Aerial crown-view tile of a tropical tree (Barro Colorado Island, Panama), acquired 20250715:
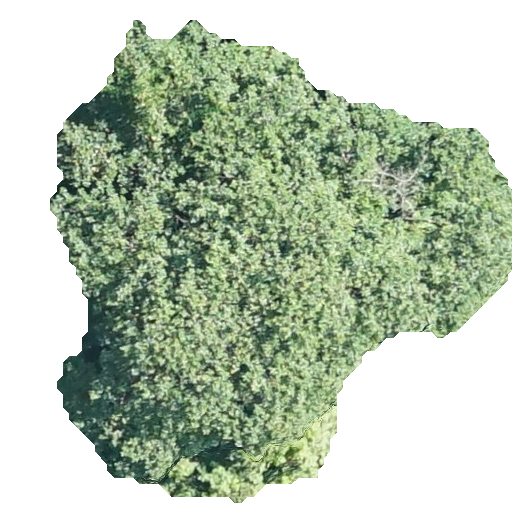
Species: Hieronyma alchorneoides
GBIF accepted scientific name: Hieronyma alchorneoides
Crown area: 221.341 m²